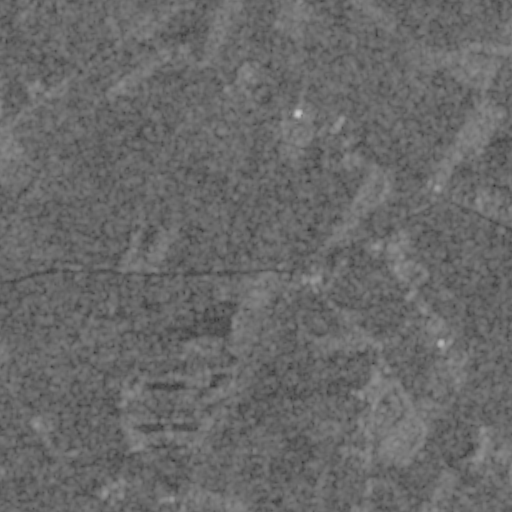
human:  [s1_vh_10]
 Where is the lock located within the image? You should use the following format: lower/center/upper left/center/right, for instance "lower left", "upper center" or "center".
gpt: The lock is located in the center right of the image.
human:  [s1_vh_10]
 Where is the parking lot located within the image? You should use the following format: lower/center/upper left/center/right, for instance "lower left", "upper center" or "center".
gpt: The parking lot is located in the center right of the image.
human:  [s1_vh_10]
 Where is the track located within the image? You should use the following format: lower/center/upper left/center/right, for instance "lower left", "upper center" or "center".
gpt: There is no track in the image.

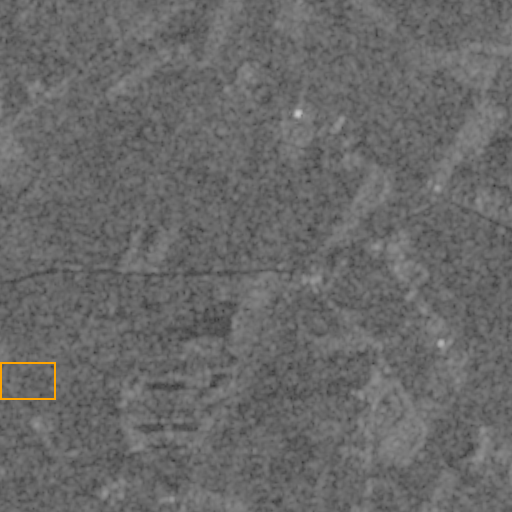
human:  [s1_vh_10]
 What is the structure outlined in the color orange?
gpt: The structure outlined in orange is a crop field.
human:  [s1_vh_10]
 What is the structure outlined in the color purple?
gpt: There is no purple outline.